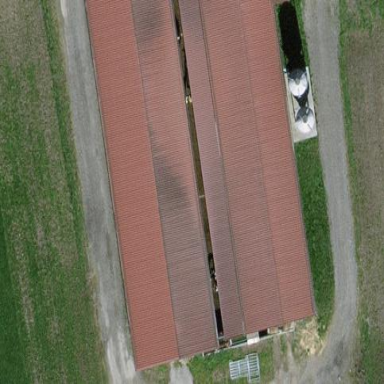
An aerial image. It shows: Stable building.